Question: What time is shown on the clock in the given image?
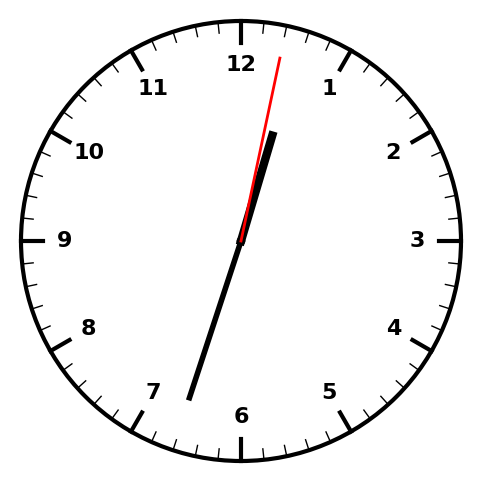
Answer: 12:33:02